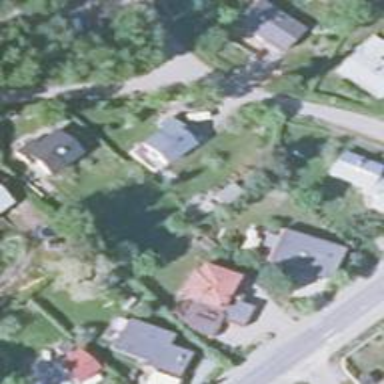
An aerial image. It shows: Suburb.